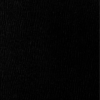
Label: dusty